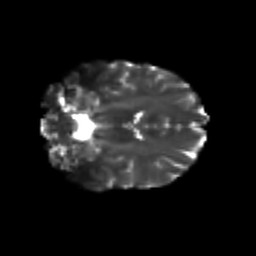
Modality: T2w
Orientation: coronal
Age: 27
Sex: female
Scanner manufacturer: siemens
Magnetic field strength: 3 T
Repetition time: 3.5 s
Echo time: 0.125 s